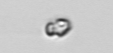
Label: Heterocapsa_rotundata